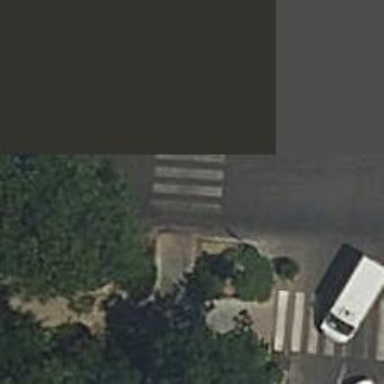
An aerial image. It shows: Marked road crossing.